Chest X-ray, PA view. Patient: 47 years old, sex M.
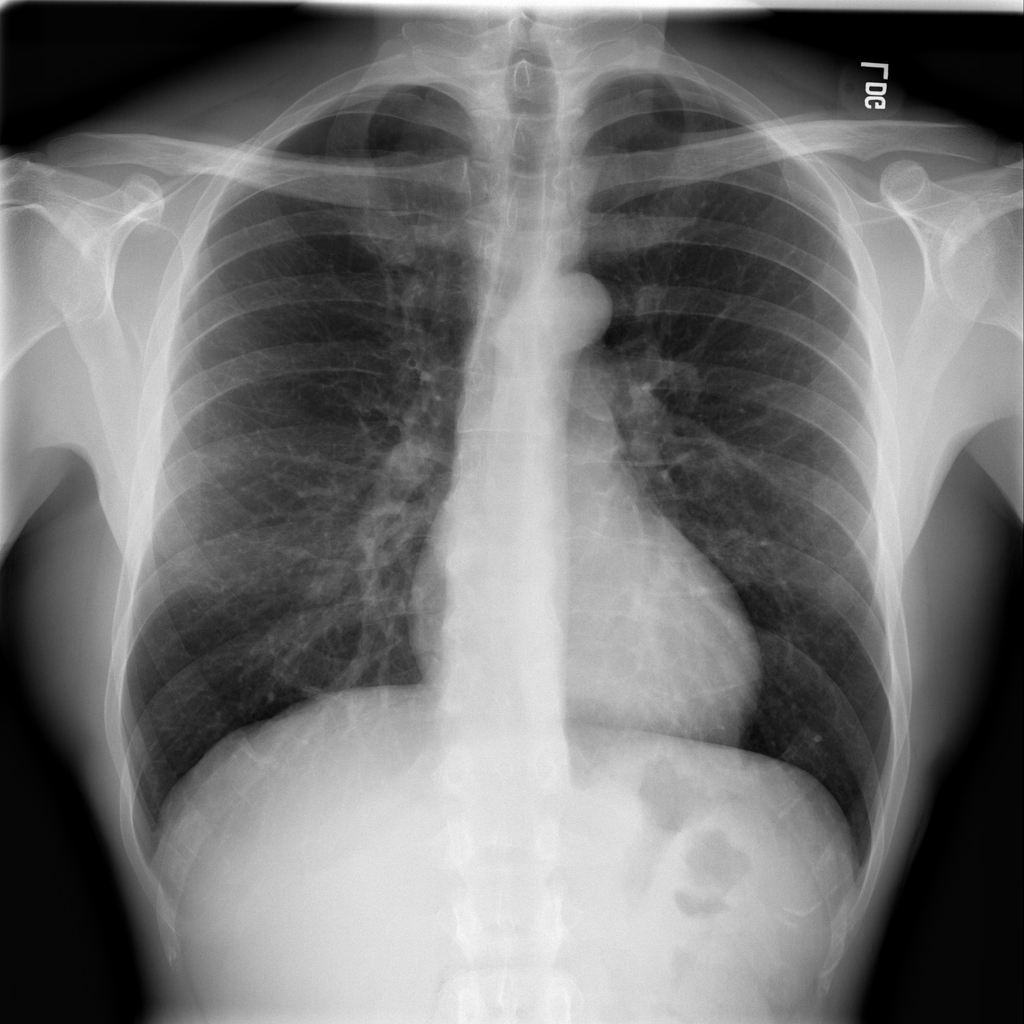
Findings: No Finding